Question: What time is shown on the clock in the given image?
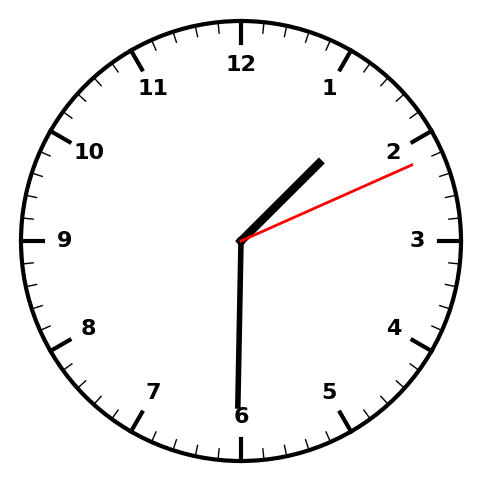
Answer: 01:30:11